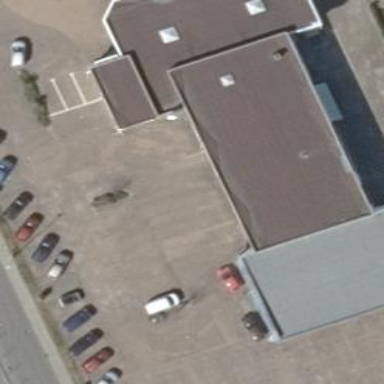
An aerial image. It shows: Shop that sells cars.